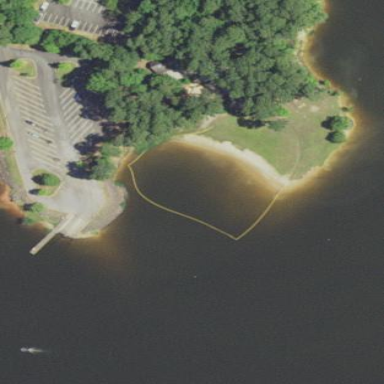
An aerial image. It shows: Swimming area for leisure and sport activities.